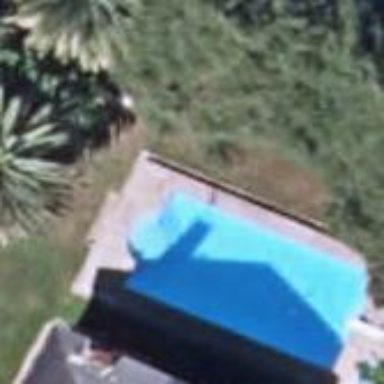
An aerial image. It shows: Swimming pool located in leisure land.